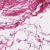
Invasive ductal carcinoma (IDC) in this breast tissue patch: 0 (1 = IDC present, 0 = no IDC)